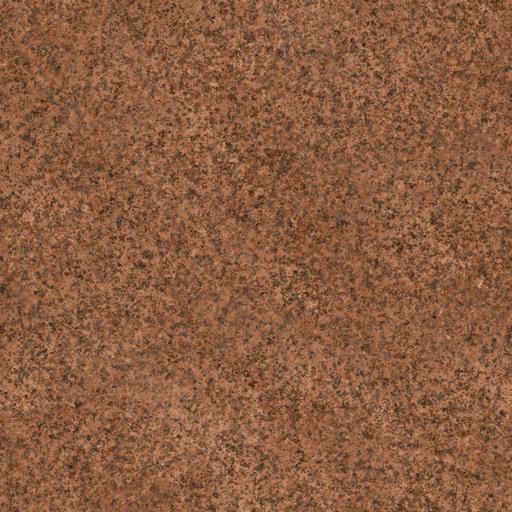
Tags: countertop granite